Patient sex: M
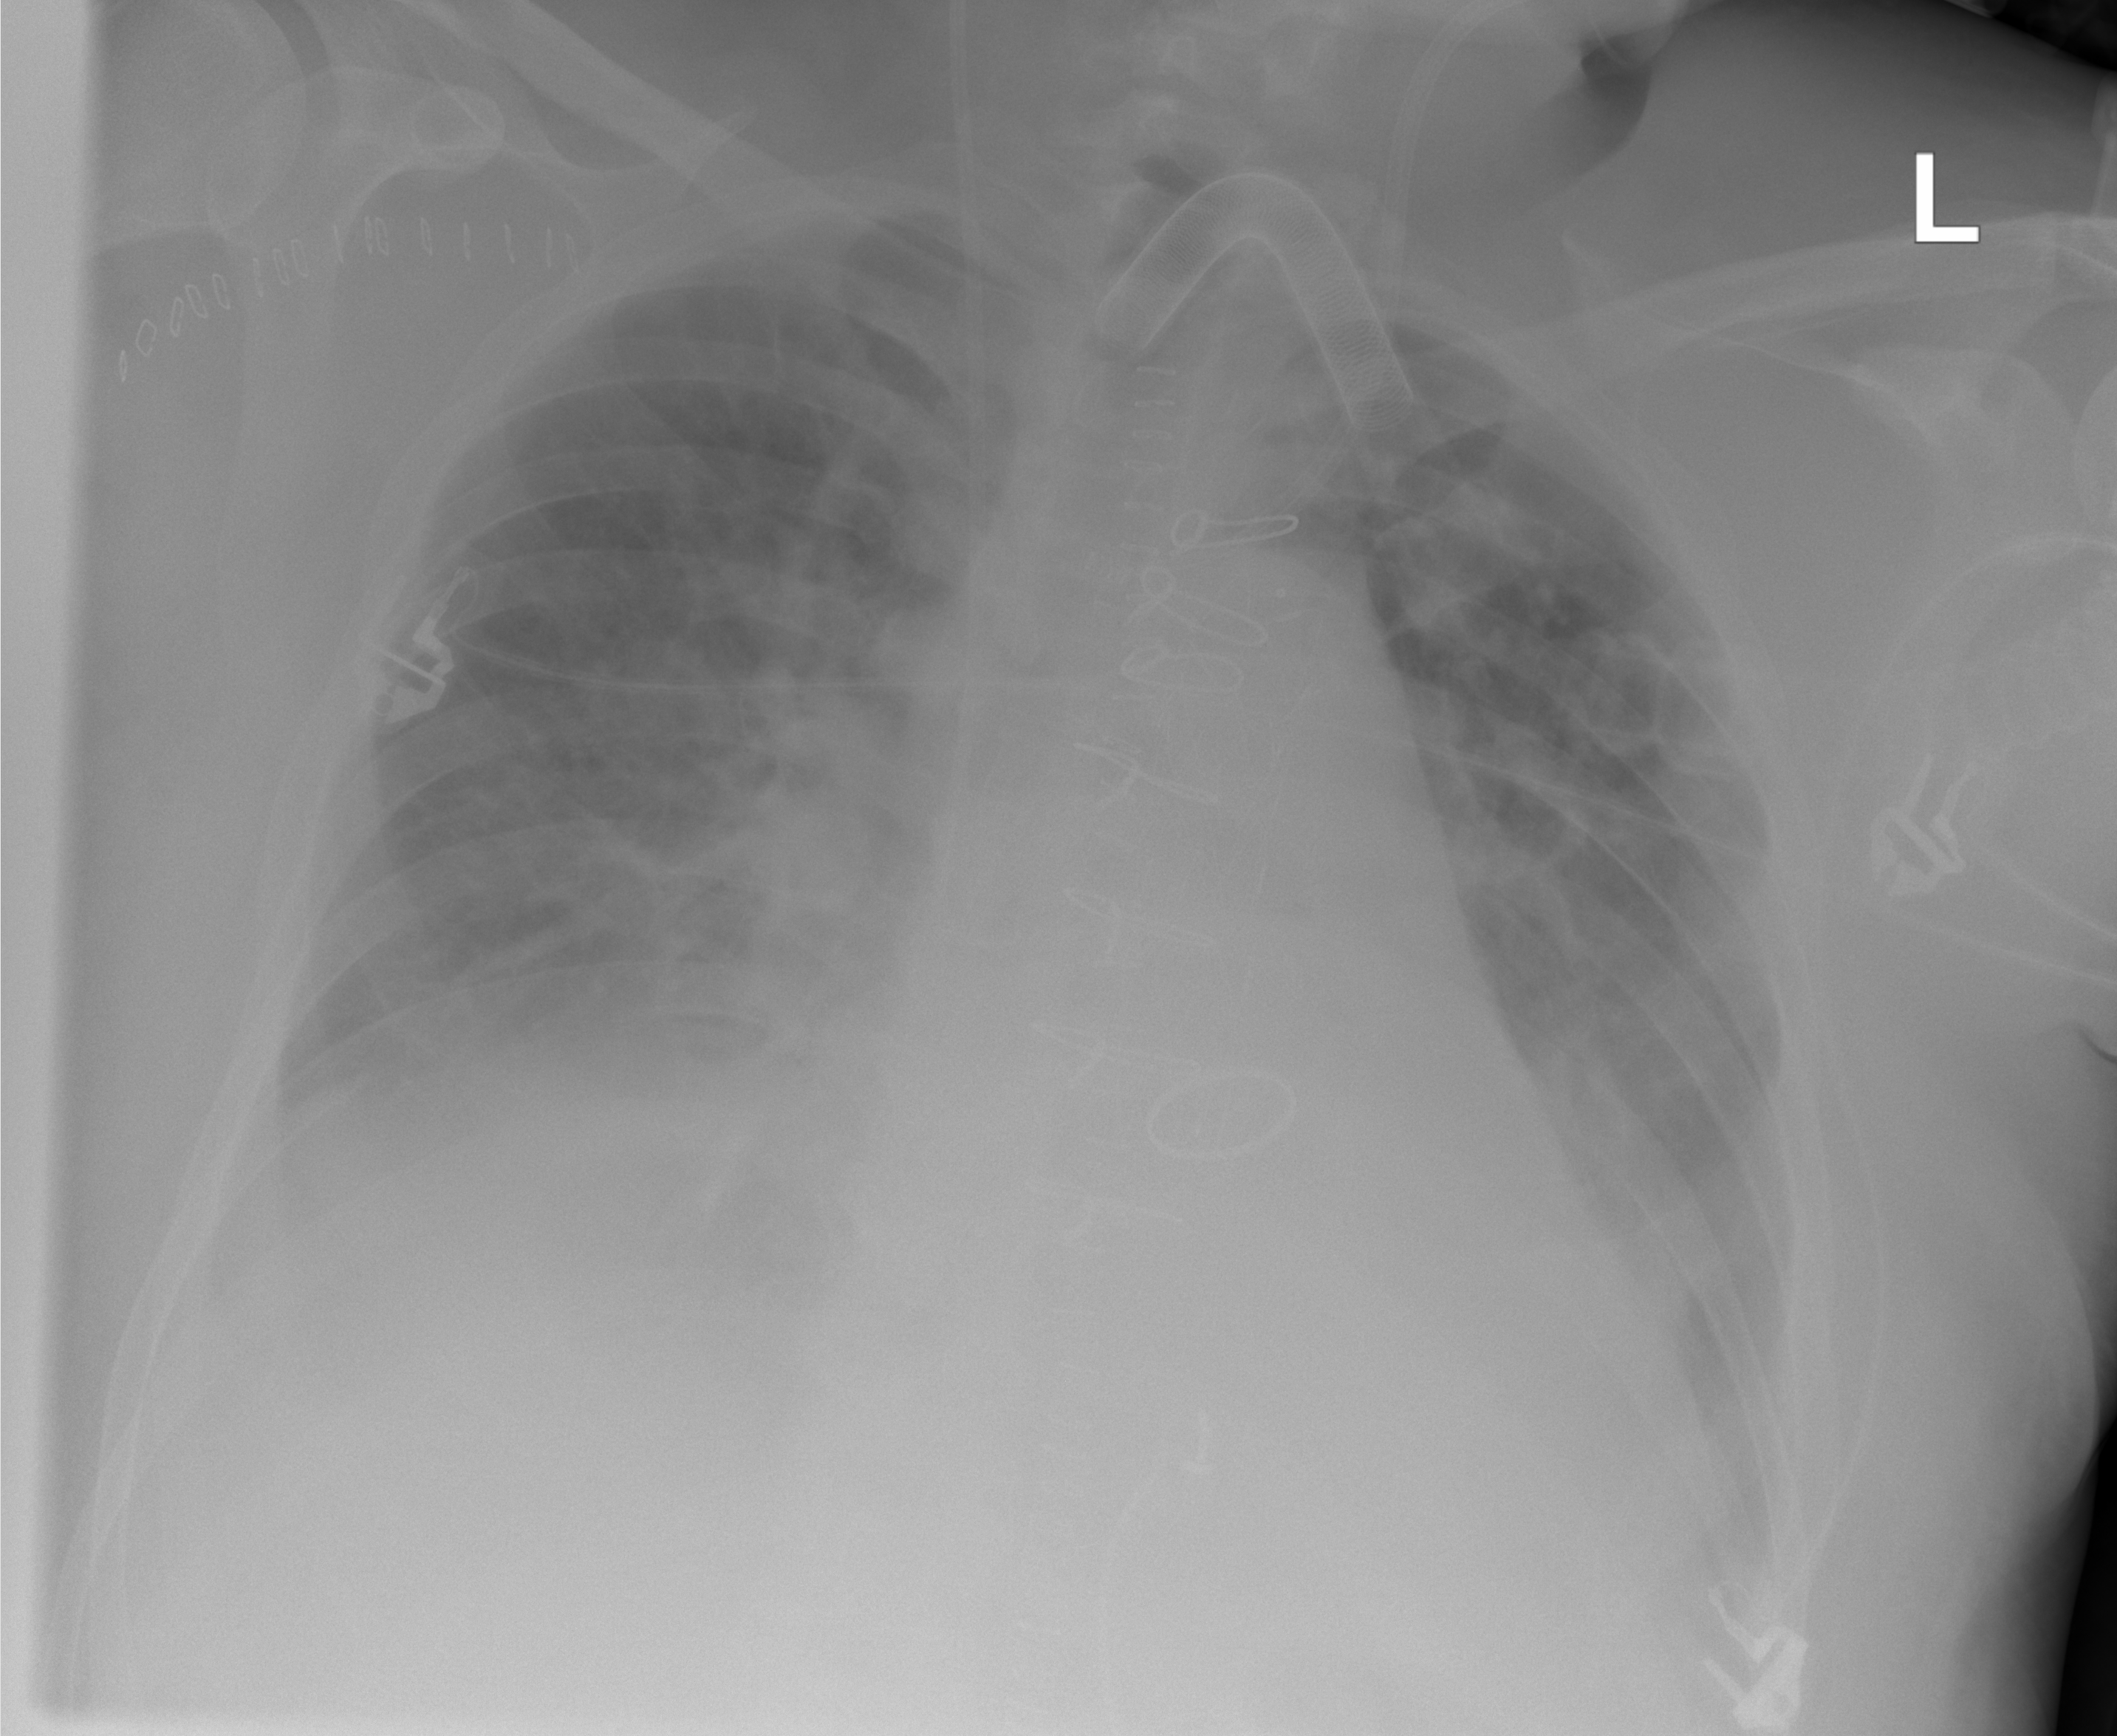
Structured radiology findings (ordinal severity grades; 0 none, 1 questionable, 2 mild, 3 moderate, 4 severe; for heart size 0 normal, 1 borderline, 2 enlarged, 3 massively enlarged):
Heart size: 2
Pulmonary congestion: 2
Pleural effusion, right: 2
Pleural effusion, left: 2
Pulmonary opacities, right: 2
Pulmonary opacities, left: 2
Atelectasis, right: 2
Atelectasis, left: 2